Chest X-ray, PA view. Patient: 38 years old, sex M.
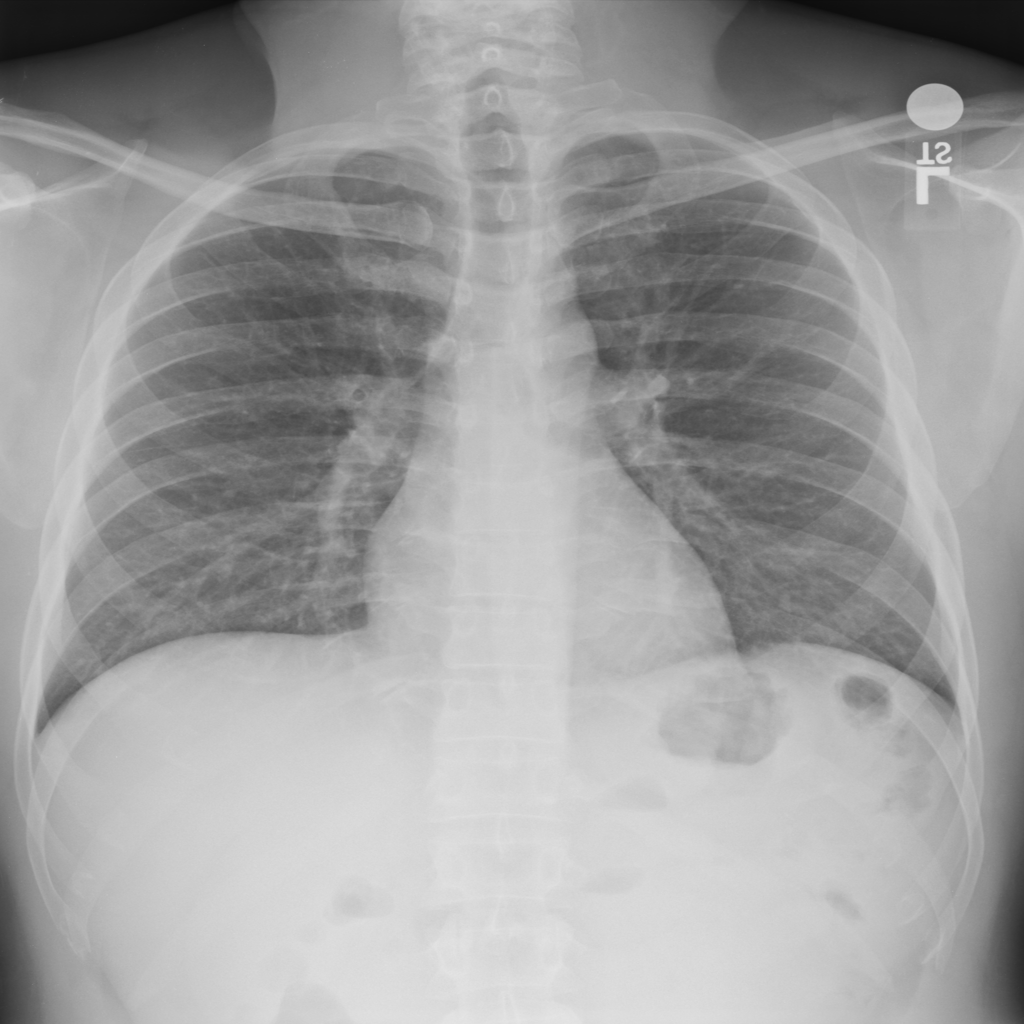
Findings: No Finding